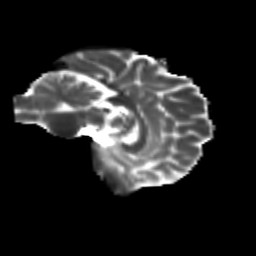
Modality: T2w
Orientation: sagittal
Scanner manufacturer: siemens
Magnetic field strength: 3 T
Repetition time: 9.2 s
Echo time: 0.084 s